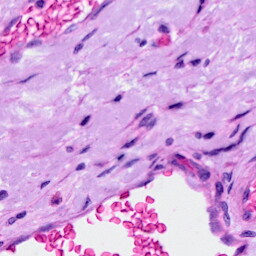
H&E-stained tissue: Ovarian